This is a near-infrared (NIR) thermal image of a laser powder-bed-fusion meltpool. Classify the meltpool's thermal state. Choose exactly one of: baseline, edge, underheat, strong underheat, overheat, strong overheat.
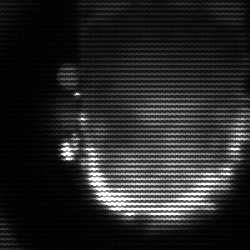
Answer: baseline